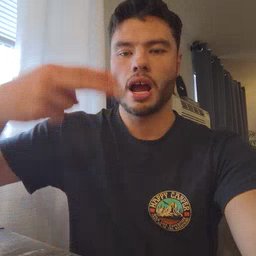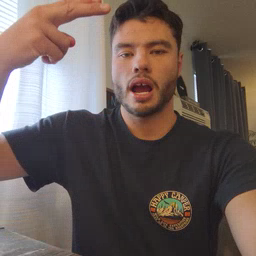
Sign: high